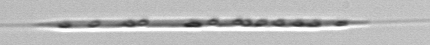
Label: Rhizosolenia